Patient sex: F
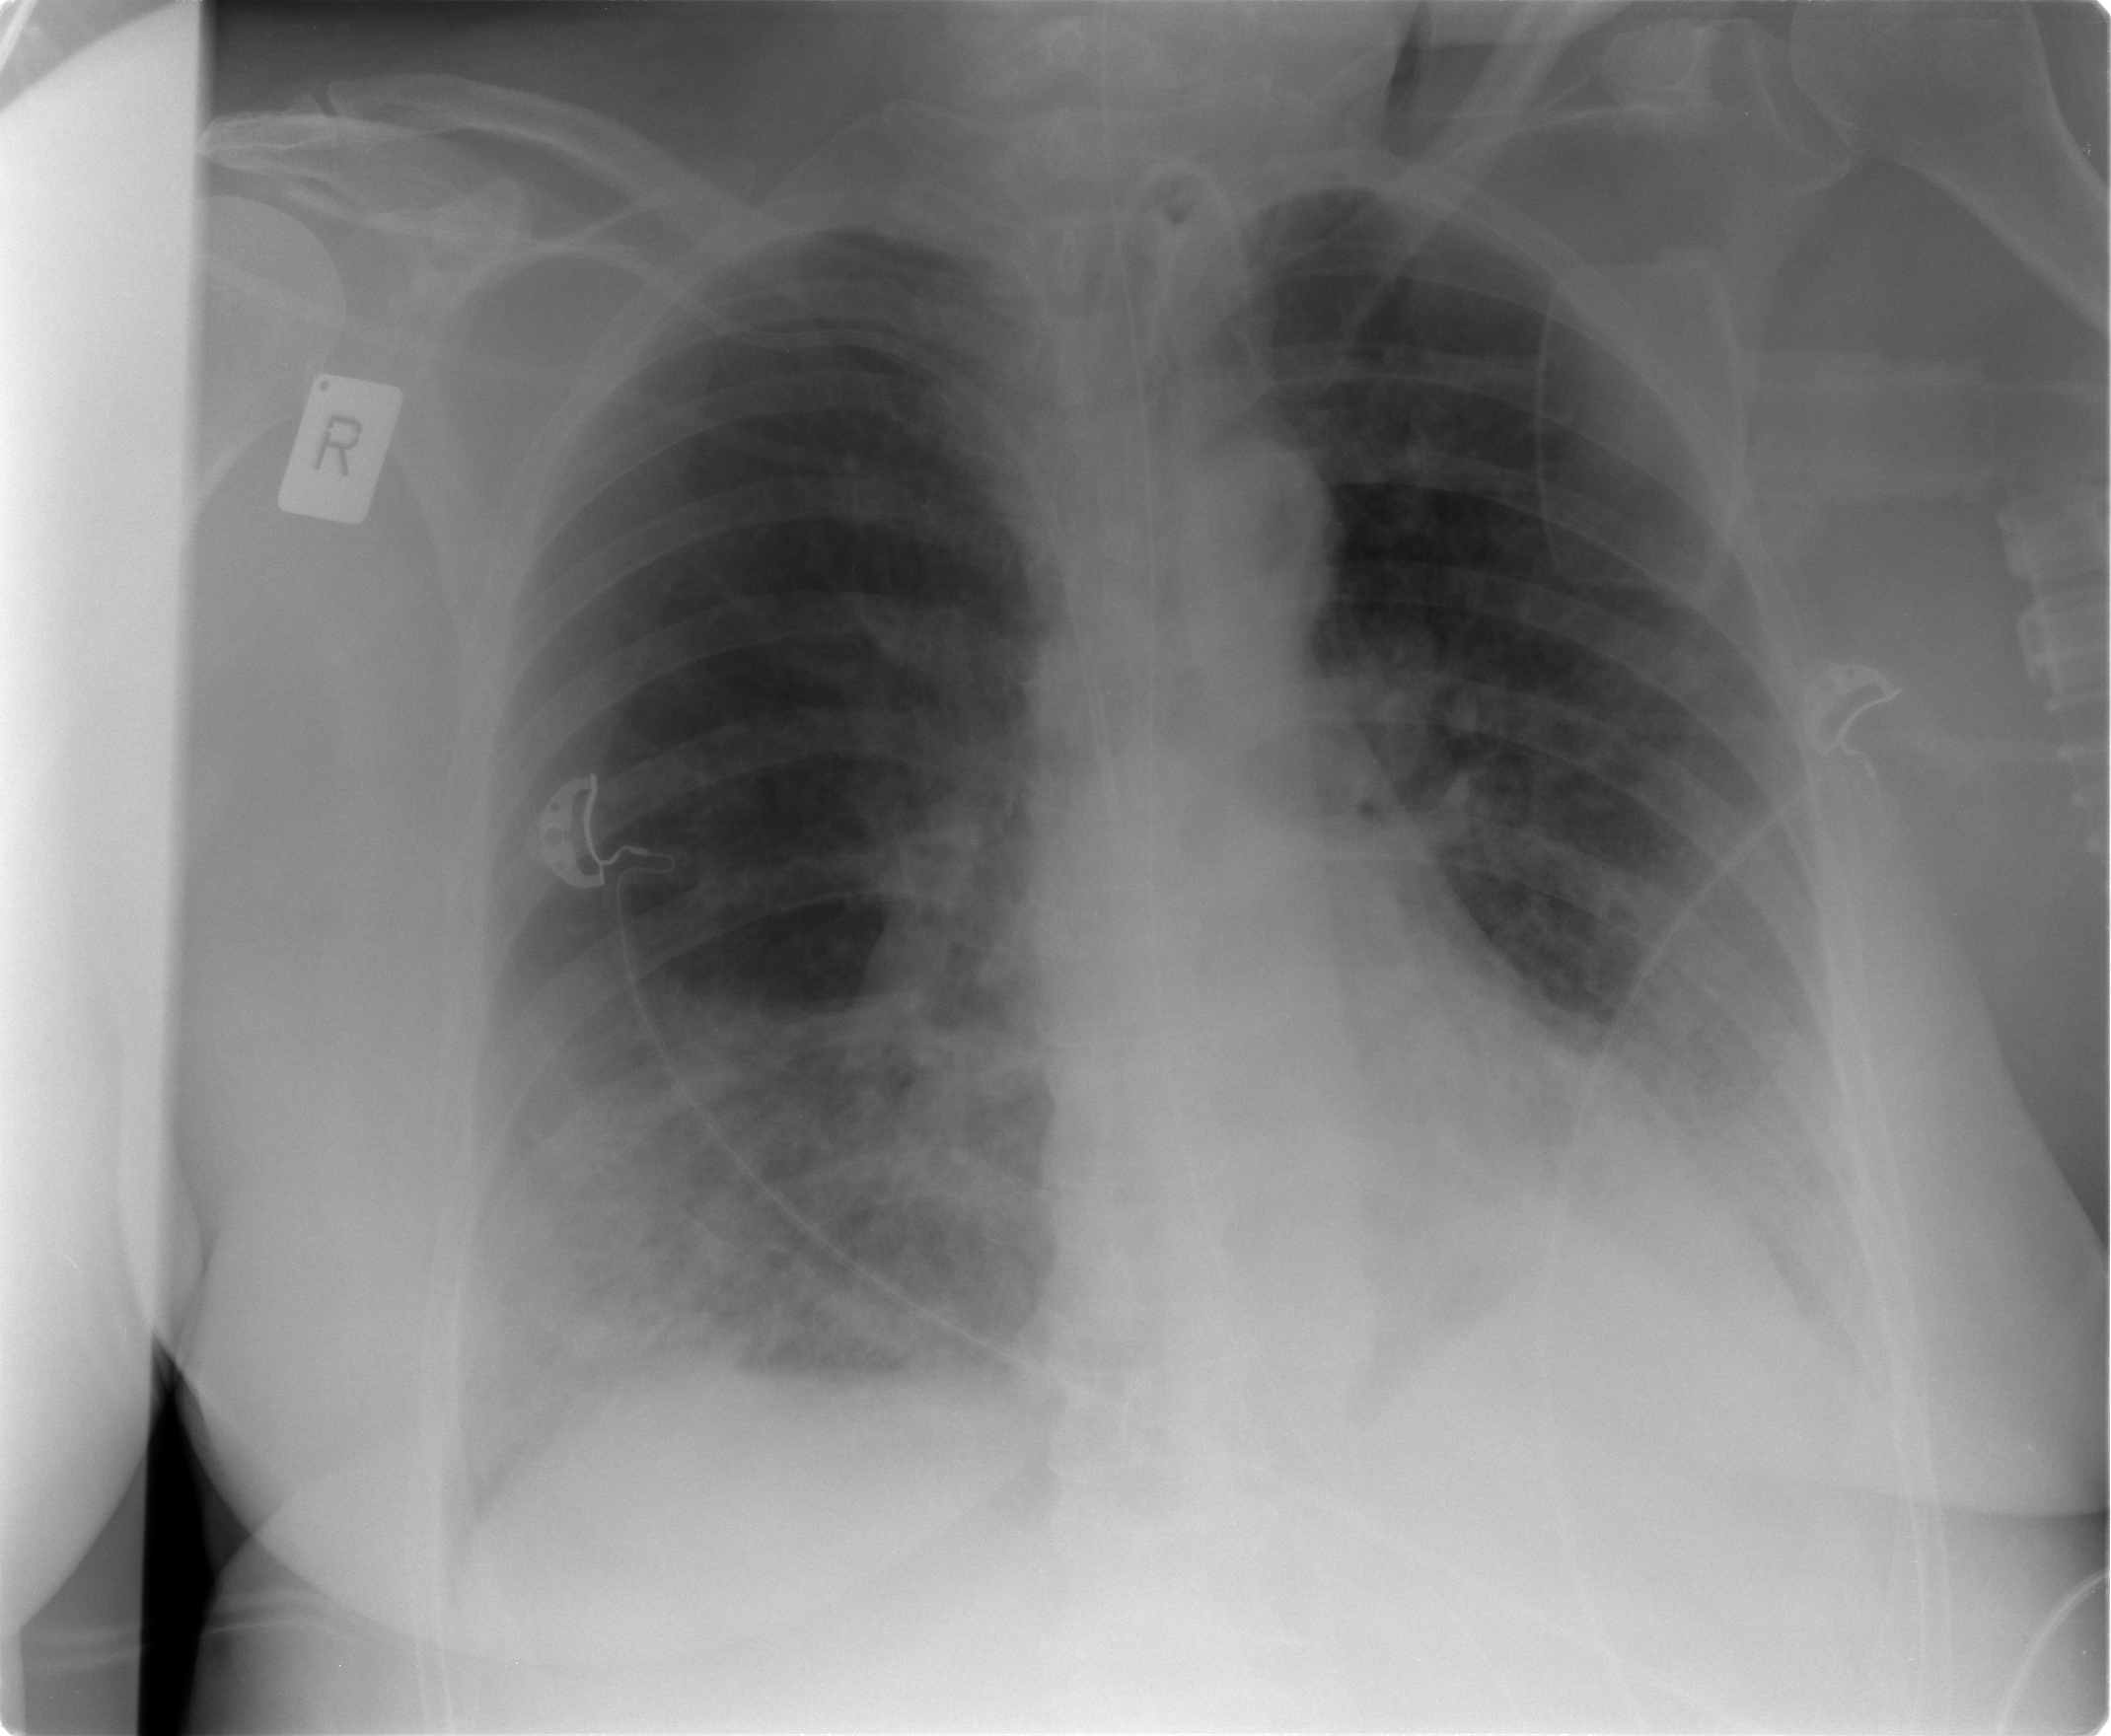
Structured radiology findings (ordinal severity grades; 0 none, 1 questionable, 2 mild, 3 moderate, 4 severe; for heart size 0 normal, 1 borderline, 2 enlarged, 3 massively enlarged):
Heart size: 0
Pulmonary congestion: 2
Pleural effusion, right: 2
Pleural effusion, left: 2
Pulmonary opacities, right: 3
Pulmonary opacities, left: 3
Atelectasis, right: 2
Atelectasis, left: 2